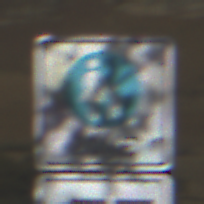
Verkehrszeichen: BeginnFussgaengerzone
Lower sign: MehrspurigeFahrzeugeFrei4
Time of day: MorningAfternoon
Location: Outdoor (Nature)
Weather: PartlyCloudy
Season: NotSpecified
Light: Natural